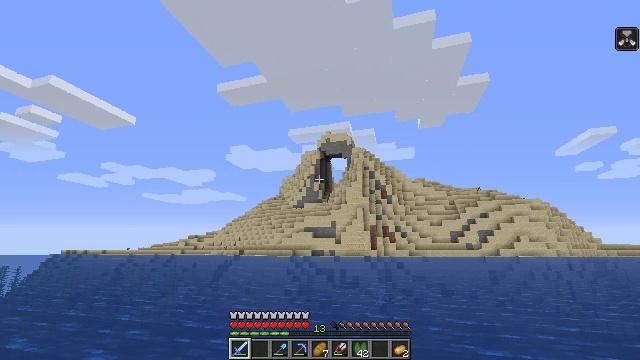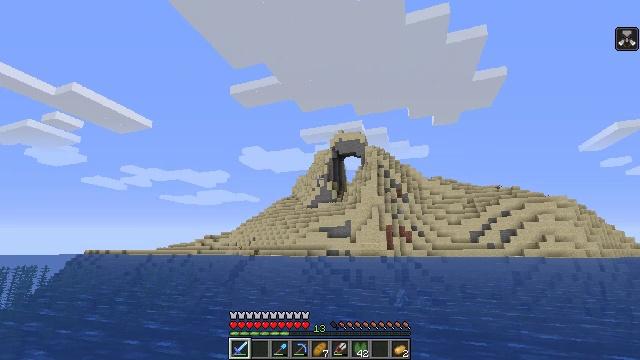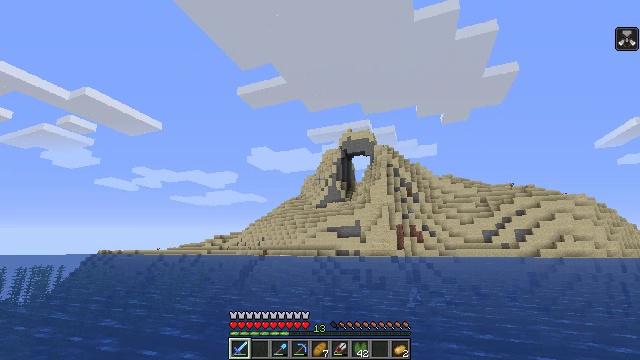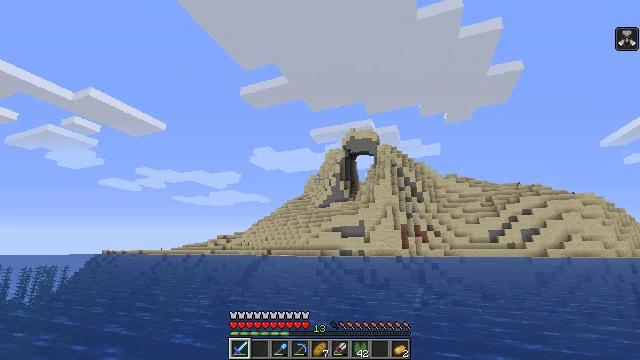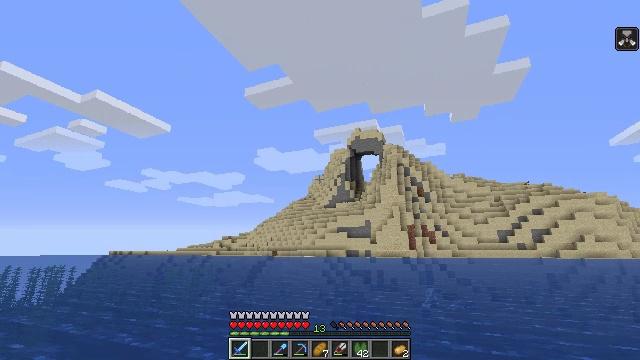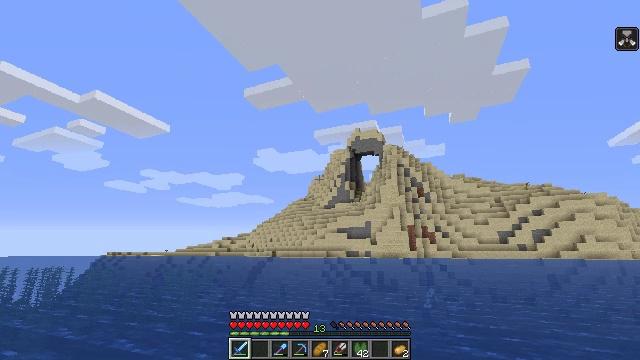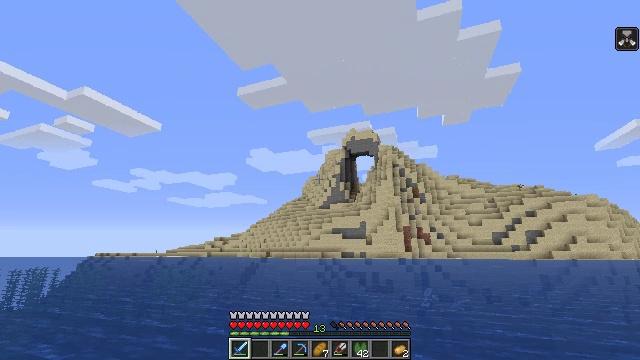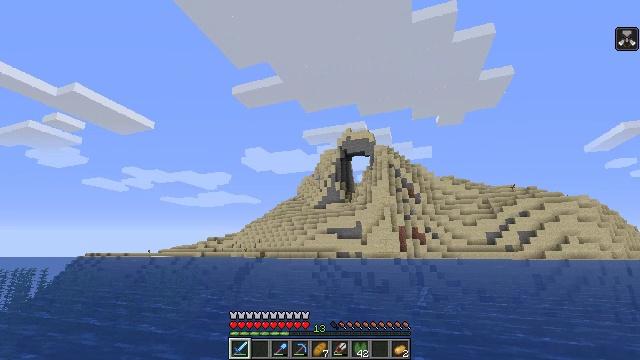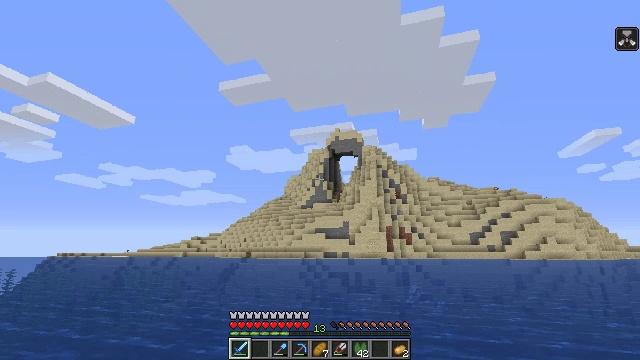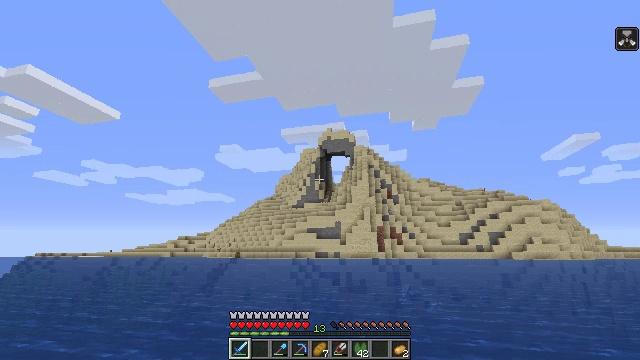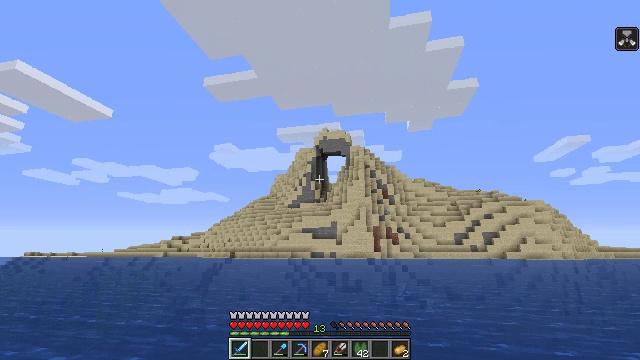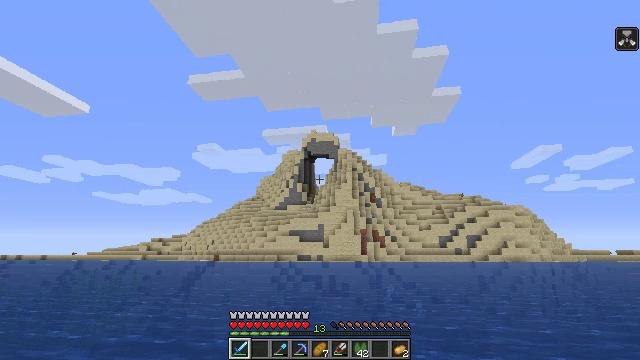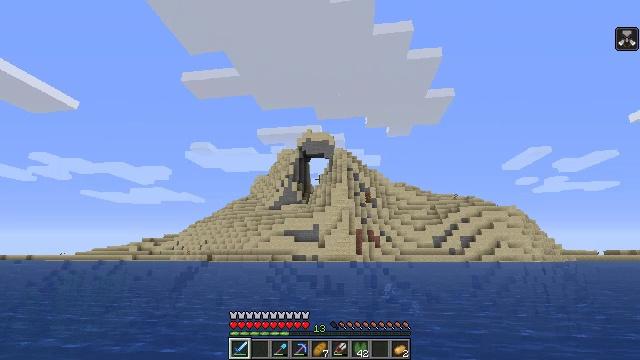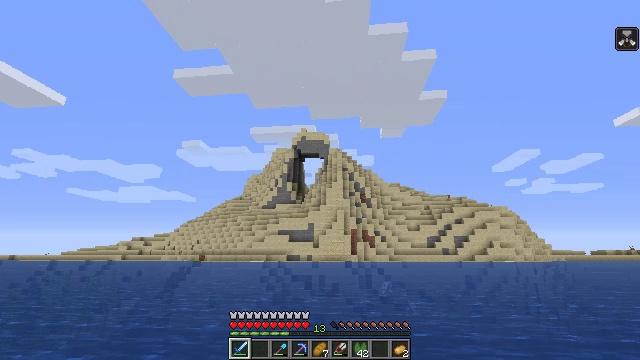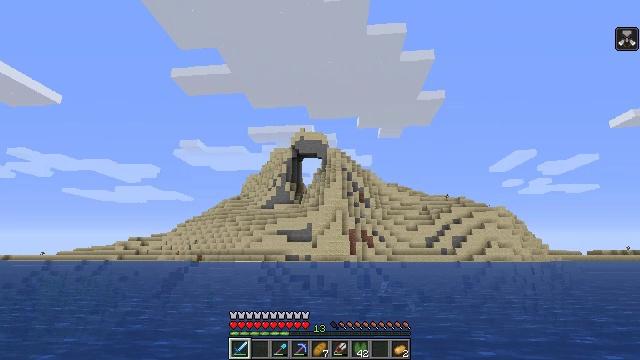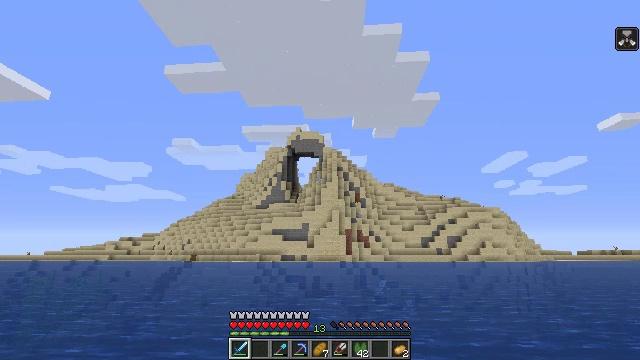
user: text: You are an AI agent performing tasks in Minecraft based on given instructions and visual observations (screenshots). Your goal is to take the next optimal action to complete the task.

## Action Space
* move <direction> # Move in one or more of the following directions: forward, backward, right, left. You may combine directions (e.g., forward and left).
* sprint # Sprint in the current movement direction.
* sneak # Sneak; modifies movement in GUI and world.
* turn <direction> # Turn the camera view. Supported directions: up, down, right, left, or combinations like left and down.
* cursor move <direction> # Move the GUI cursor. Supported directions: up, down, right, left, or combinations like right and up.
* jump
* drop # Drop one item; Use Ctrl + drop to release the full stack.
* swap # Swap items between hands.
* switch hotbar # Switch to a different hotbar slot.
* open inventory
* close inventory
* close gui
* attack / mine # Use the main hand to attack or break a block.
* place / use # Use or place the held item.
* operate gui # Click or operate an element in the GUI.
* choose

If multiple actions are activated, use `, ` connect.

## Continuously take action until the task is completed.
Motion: motion action
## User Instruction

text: Break the mossy stone bricks in a structure.
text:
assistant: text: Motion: move forward
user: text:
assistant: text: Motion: move forward
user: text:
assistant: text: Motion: move forward and move right
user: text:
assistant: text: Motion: move forward and move right
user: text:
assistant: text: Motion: move forward and move right
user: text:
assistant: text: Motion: move forward and move right
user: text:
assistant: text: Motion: move forward
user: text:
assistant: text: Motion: move forward
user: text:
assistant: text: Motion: move forward
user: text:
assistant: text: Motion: move forward
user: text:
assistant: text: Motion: move forward
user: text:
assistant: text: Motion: move forward
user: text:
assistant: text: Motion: move forward
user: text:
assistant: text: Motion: move forward
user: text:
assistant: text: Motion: move forward
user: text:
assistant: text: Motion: move forward
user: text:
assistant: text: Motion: move forward
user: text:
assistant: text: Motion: move forward
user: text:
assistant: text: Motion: move forward
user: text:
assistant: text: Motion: move forward
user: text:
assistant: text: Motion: move forward
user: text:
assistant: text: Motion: move forward
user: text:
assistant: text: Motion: move forward
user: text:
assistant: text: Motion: move forward
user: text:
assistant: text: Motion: move forward
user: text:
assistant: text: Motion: move forward
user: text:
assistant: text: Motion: move forward
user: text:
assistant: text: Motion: move forward
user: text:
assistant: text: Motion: move forward
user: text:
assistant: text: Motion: move forward